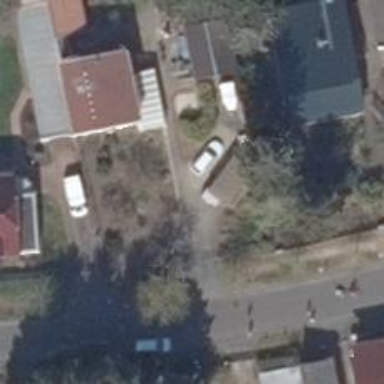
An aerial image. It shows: Driveway leading to service road.